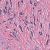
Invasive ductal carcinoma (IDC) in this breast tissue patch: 1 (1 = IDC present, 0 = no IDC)